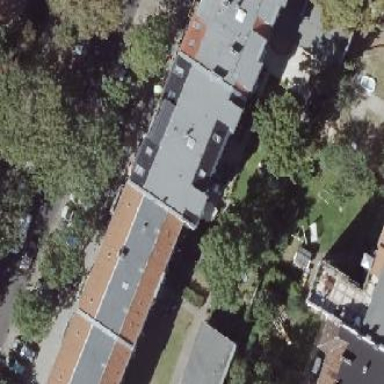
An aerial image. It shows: Unique apartment building with double saltbox roof shape.